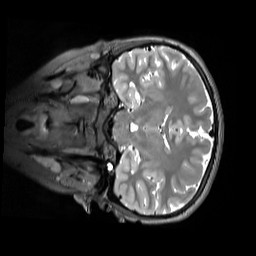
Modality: T2w
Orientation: coronal
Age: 11
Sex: female
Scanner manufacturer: siemens
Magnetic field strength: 3 T
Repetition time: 3.2 s
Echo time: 0.408 s